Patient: sex M, age 58
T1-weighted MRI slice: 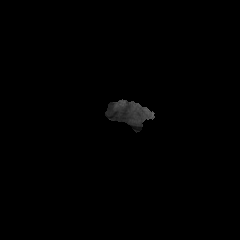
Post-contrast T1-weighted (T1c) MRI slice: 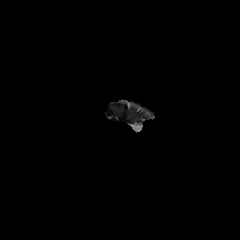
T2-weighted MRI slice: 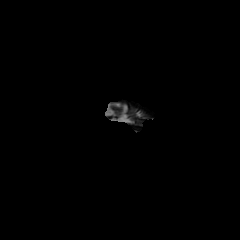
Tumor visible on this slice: yes
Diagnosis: Glioblastoma, IDH-wildtype
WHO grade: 4